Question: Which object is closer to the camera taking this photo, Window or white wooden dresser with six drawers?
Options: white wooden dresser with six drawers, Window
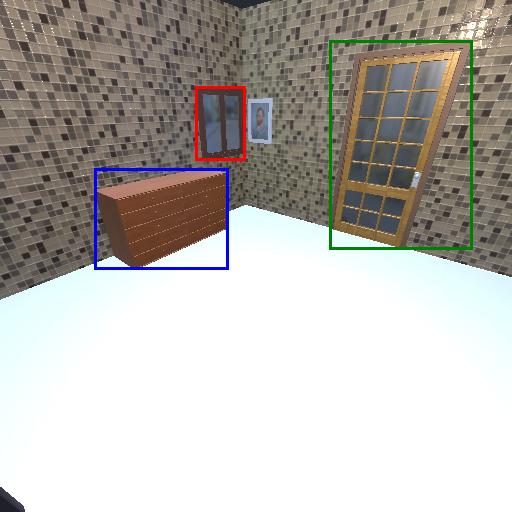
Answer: white wooden dresser with six drawers